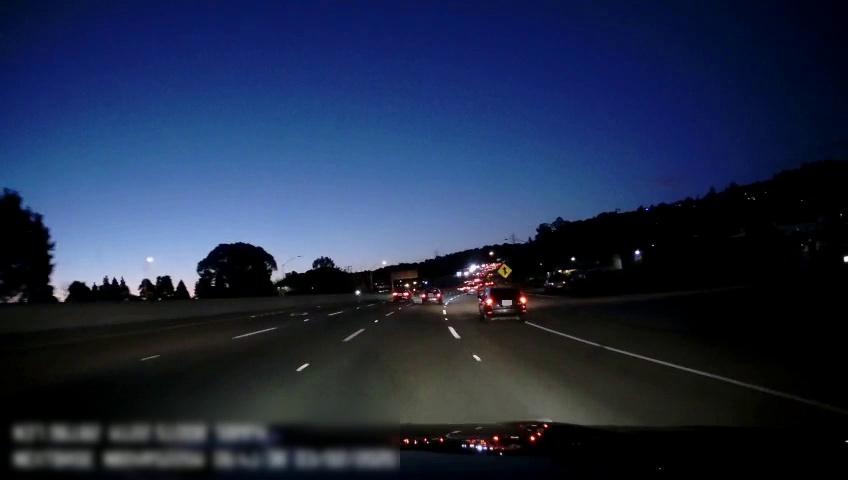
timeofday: Night
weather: Other
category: Drivable Space
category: Vehicles | SUV
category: Vehicles | Car
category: Vehicles | SUV
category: Vehicles | Car
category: Vehicles | Truck
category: Vehicles | SUV
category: Lanes | Current Lane
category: Lanes | Current Lane
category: Lanes | Alternate Lane
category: Lanes | Alternate Lane
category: Lanes | Alternate Lane
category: Traffic | Signs